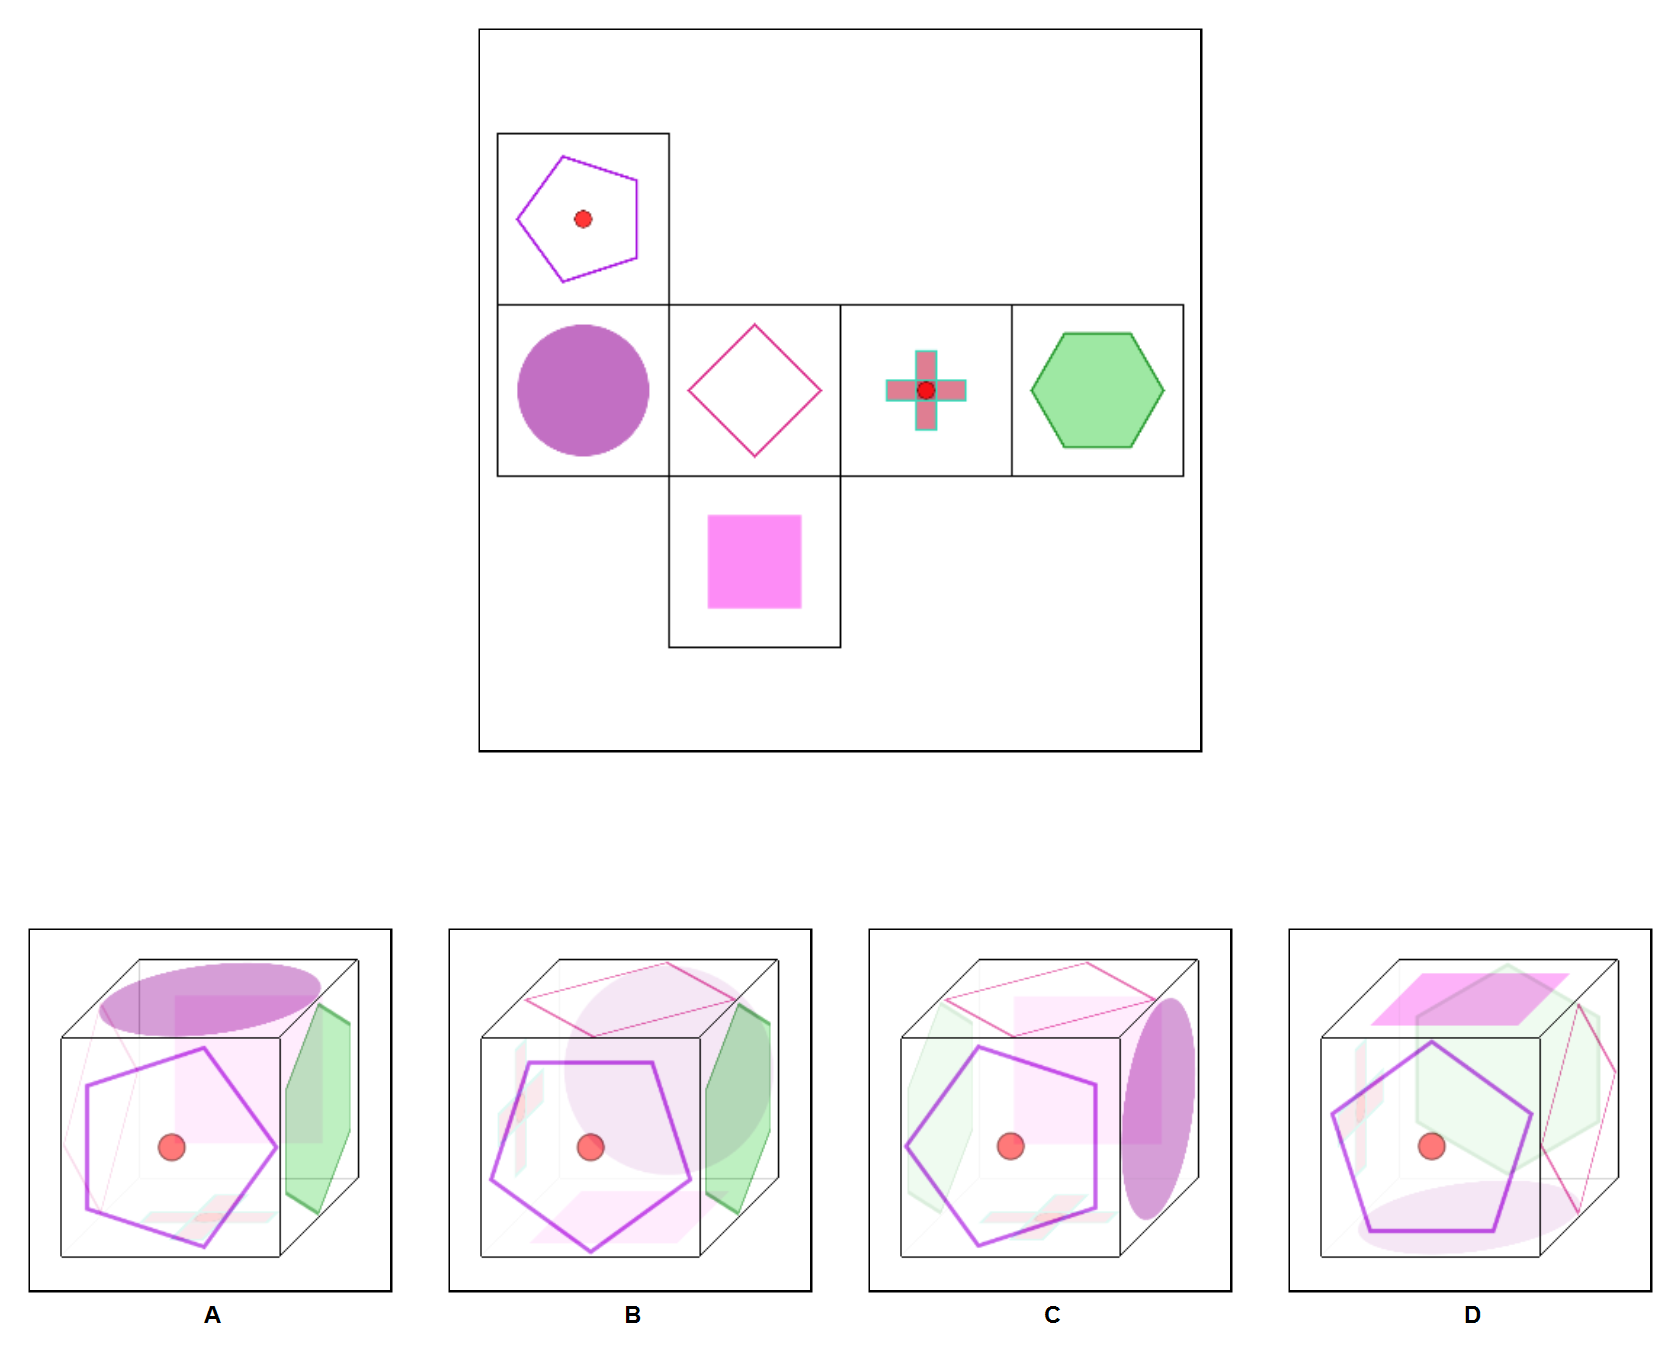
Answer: A